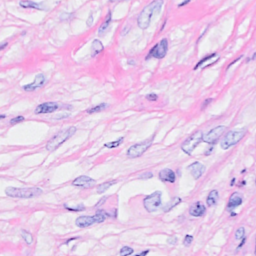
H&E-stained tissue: Breast